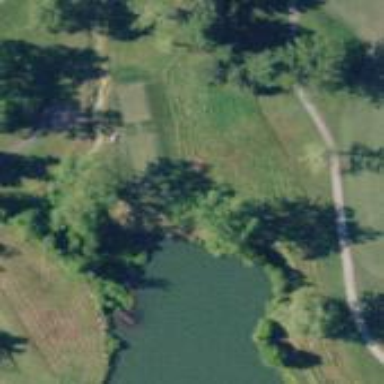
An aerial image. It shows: Water hazard on golf course. The hazard is natural water feature.